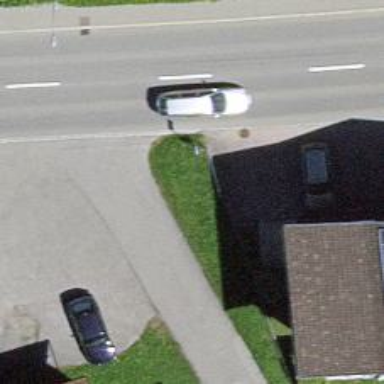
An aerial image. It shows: Bus stop with platform for public transport.